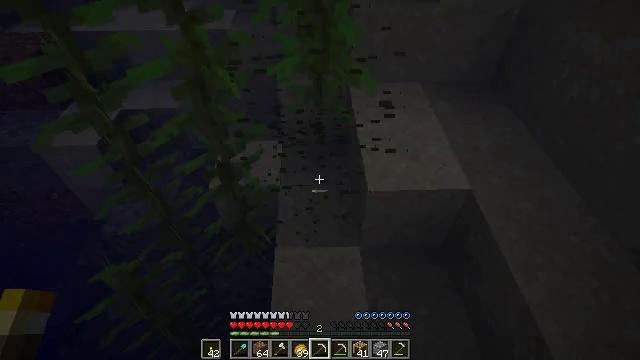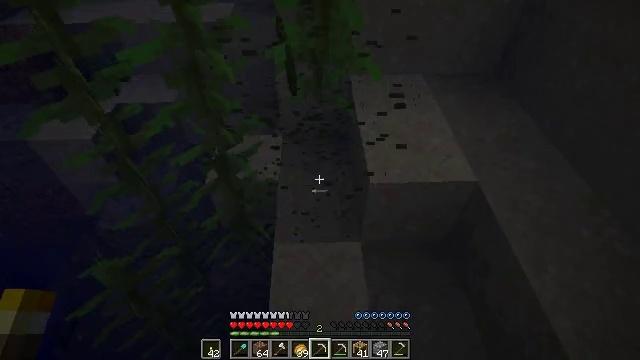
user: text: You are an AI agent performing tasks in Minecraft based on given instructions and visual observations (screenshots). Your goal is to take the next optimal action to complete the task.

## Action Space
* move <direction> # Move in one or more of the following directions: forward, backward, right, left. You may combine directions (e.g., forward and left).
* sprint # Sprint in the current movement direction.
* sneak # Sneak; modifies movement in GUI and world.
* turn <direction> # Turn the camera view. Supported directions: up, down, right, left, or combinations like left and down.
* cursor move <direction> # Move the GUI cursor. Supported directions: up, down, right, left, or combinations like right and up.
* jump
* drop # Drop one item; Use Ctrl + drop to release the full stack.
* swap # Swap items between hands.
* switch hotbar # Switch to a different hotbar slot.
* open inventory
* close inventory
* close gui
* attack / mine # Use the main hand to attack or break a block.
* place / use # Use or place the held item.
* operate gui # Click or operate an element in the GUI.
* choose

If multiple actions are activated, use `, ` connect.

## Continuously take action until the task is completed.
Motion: motion action
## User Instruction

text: Mine the kelp to collect it for resources.
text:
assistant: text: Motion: move forward, attack / mine
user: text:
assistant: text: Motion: attack / mine